Field crop: tomato
Growth stage: 1
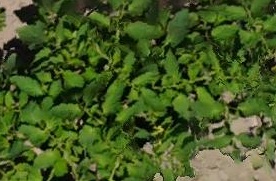
Species: tomato